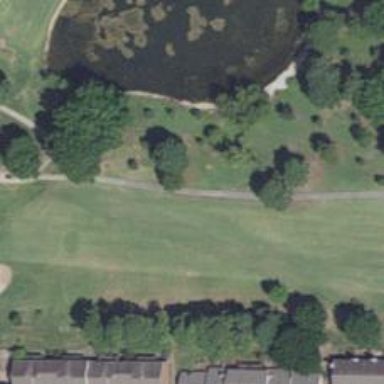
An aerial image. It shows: Golf cartpath that is also road path.